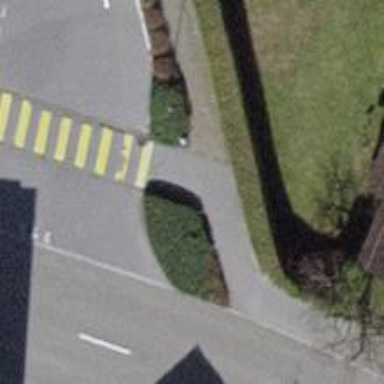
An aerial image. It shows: Sidewalk along the footway.